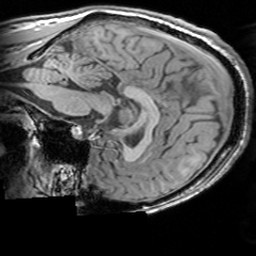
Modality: T1w
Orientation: sagittal
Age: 25
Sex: male
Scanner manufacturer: siemens
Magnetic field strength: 3 T
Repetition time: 1.63 s
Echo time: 0.00311 s